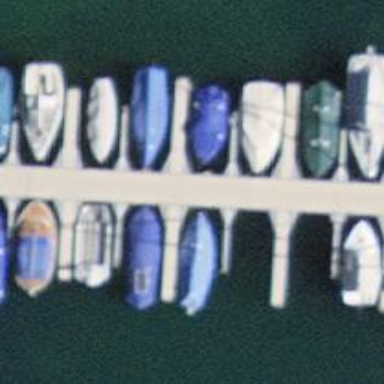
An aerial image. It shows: Man-made pier.